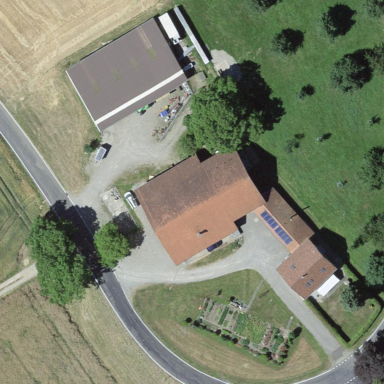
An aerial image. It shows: Farmyard area.